Question: I have a WPF application in which ive embedded an SSRS ReportViewer win form control. This works out fairly well for reporting purposes but the layout style of the ReportViewer clashes badly with the rest of the application. I've figured out how to change the background, and how to hide certain options from the toolbar, but I would like to style up the toolbar so that it matches the rest of the application better. The answer I found on MSDN points to the backColor property but that only changes the background of the reports rendering area, not the color of the toolbar. Heres a picture:

You can see that the BackColor which I set to black, changes the view area outside of the actual report to black, but not the tool bar. How can I modify the way that tool bar looks?
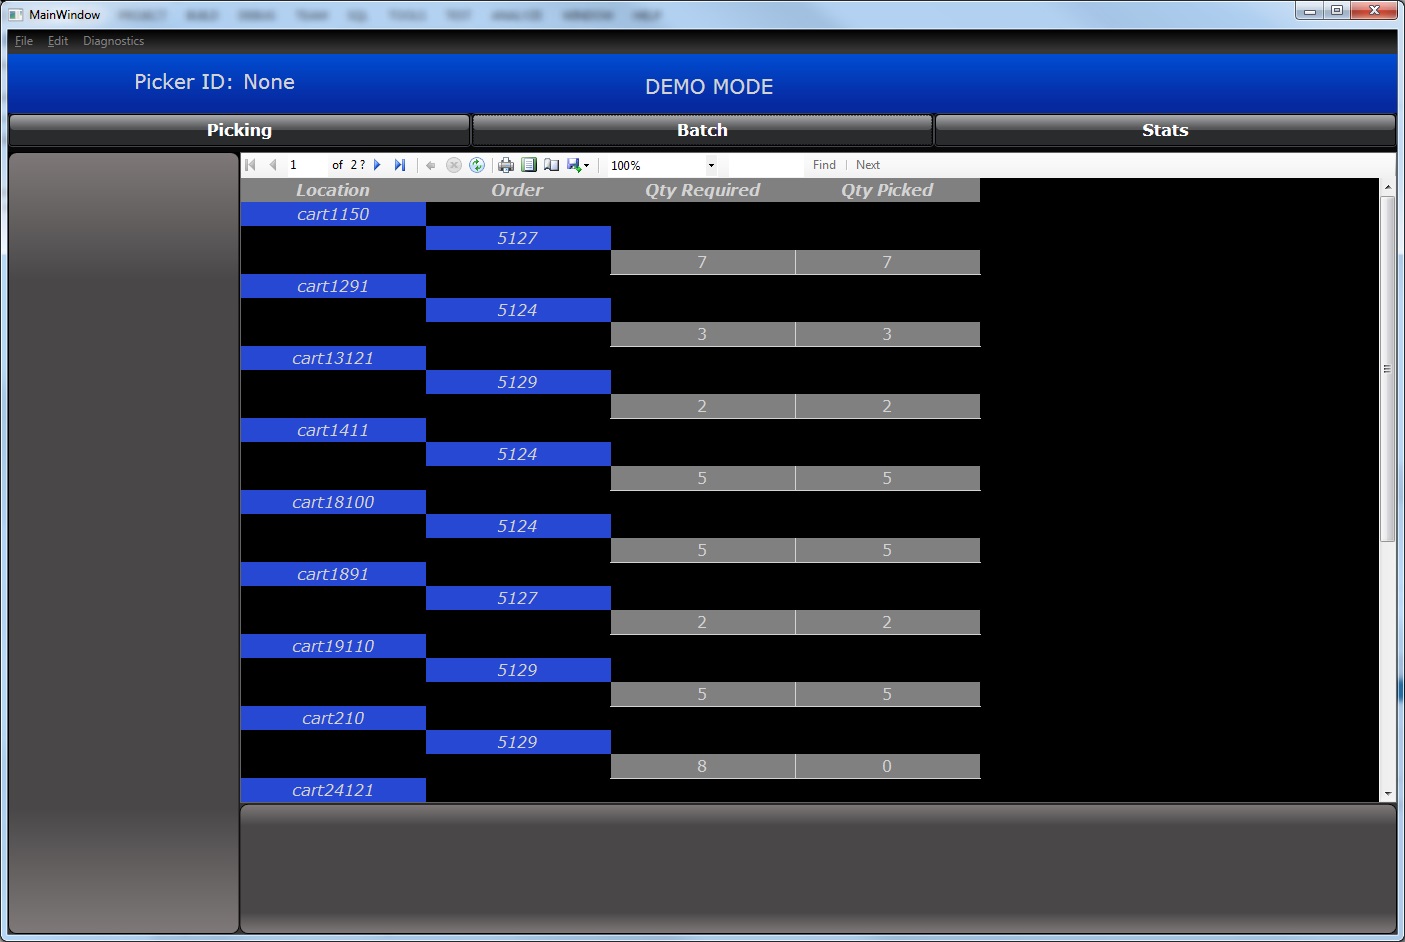
Answer: According to <URL> the Report Viewer is a WinForms controls being hosted by WPF.
Unfortunately, this means that the toolbar be styled. The report itself can be styled via the RDLC file (as you seem to have found).